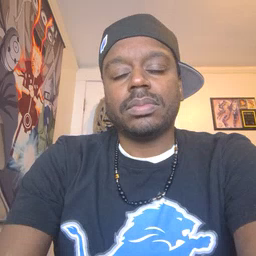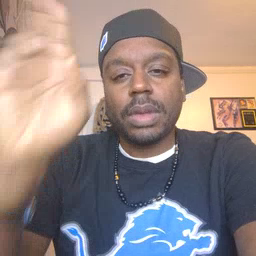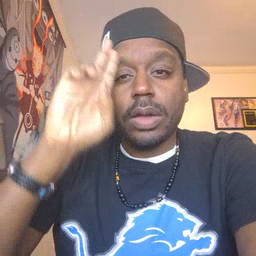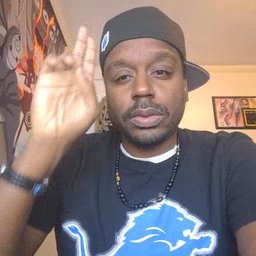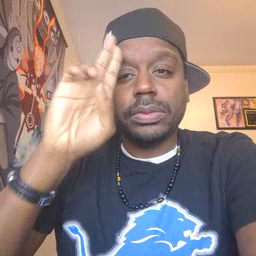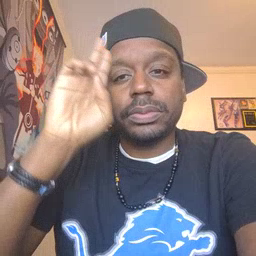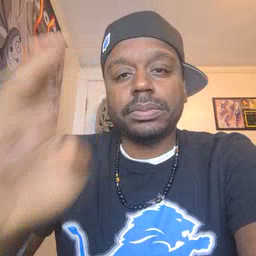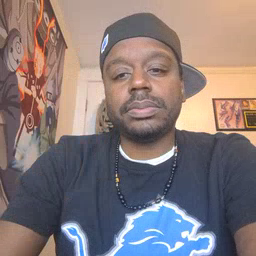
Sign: uncle